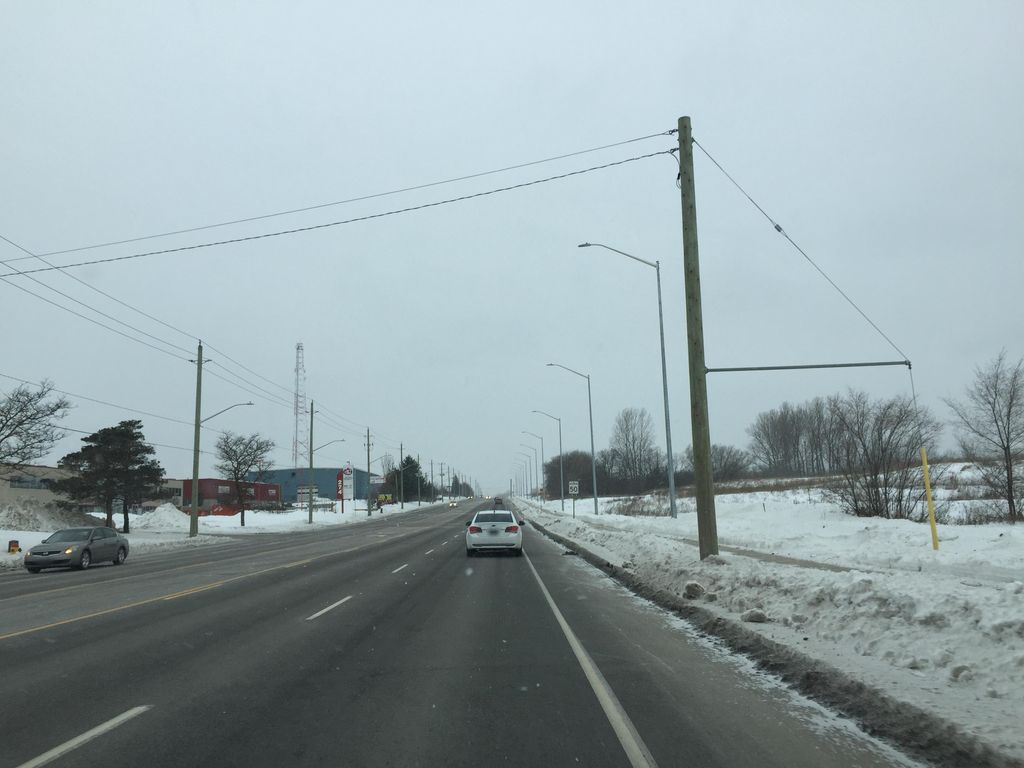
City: kitchener-waterloo